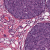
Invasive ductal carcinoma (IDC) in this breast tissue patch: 0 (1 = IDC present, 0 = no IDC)